Question: Don't know whether I'm having a "thick day" - but I just wondered what is the best route here.
Context:
I have a list of fields and I want to store alias names with them (I'm using .NET 2.0 BTW) e.g.

So its essentially a pair of strings:
> REFERENCE, RefCOMMUNITY, CommunityPOST_CODE, Zip Code
... and I'm thinking it seems overboard all the time to keep creating objects for things like this, so should I create a StringDictionary and store the values that way, even though I would not use any of the functionality of the StringDictionary class and I'm not bothered about a key value pair association etc - I just want to keep a pair of strings essentially.
Any help/pointers would be great.
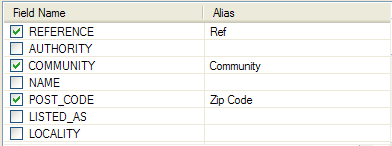
Answer: You can use the generic 'Dictionary<string, string>' if your "Field Names" are unique.
Otherwise you could use the <URL> class if you don't mind duplicate keys.
I wouldn't worry too much about whether you use the full functionality of those classes or not. I think the more important concern should be to write simple, easy to read & maintain code.